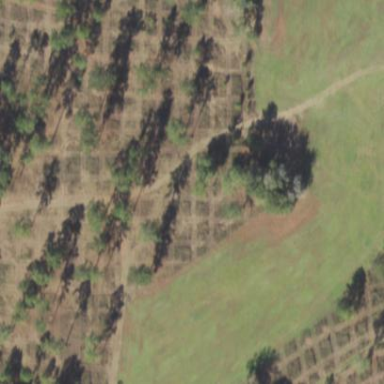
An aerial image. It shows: Orchard.